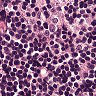
Metastatic tissue present: no